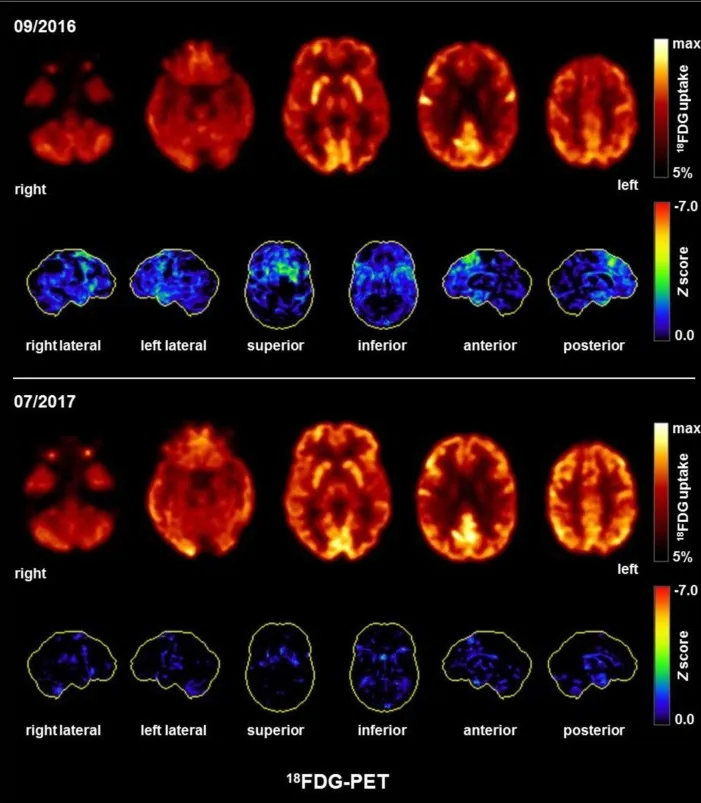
FDG-PET showing mild-to-moderate medial and superior dorsolateral frontal hypometabolism before and normalization after plasmapheresis. The upper and lower row images show the transaxial fluorodeoxyglucose positron emission tomography (FDG-PET) images and the 3D surface projections of the regions with decreased FDG uptake (color-coded Z-score and compared with age-matched healthy controls, respectively).
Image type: radiology (pet)